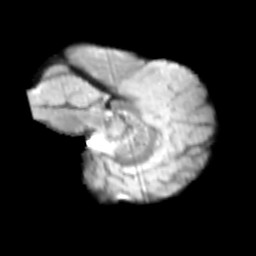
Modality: T2w
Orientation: sagittal
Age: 11
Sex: male
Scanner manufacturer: siemens
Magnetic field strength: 3 T
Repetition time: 3.8 s
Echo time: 0.07 s